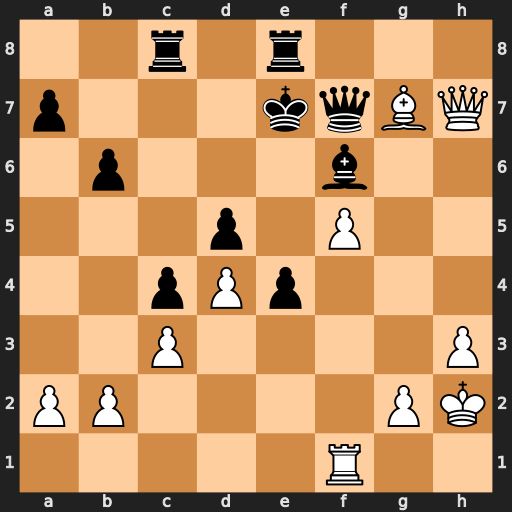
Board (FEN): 2r1r3/p3kqBQ/1p3b2/3p1P2/2pPp3/2P4P/PP4PK/5R2
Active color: w
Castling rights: -
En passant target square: -
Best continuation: Bxf6+ Kxf6 Qh4+ Kg7 f6+